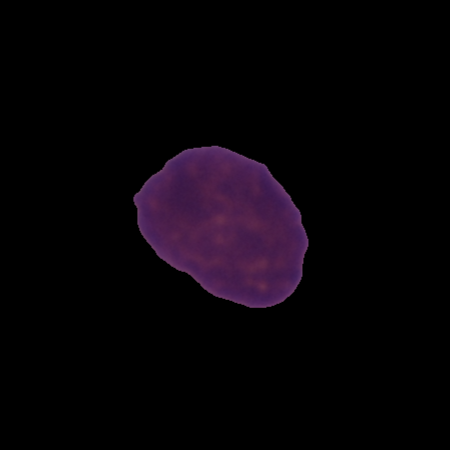
Label: healthy